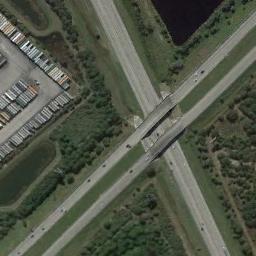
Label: overpass